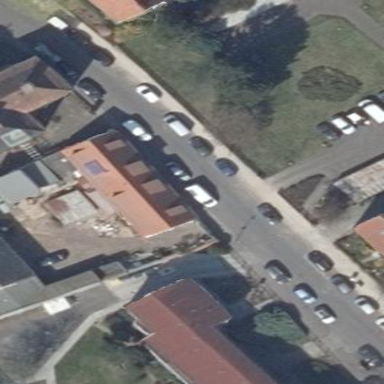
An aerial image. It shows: Building.